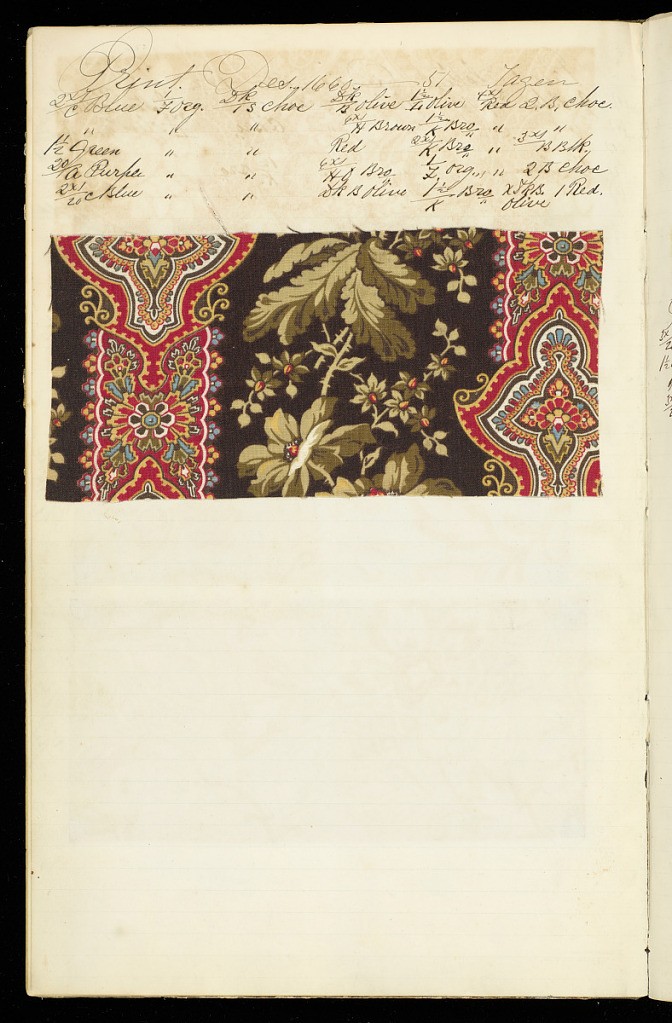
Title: Dyer's record book
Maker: Old Pacific Print Works, Lawrence, MA, USA
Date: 1882–83
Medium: cardboard, paper, printed cotton samples Technique: printed on plain weave and sateen
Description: Notebook with marbled cover containing 161 samples with recipes for printing. Mostly brightly colored floral patterns.